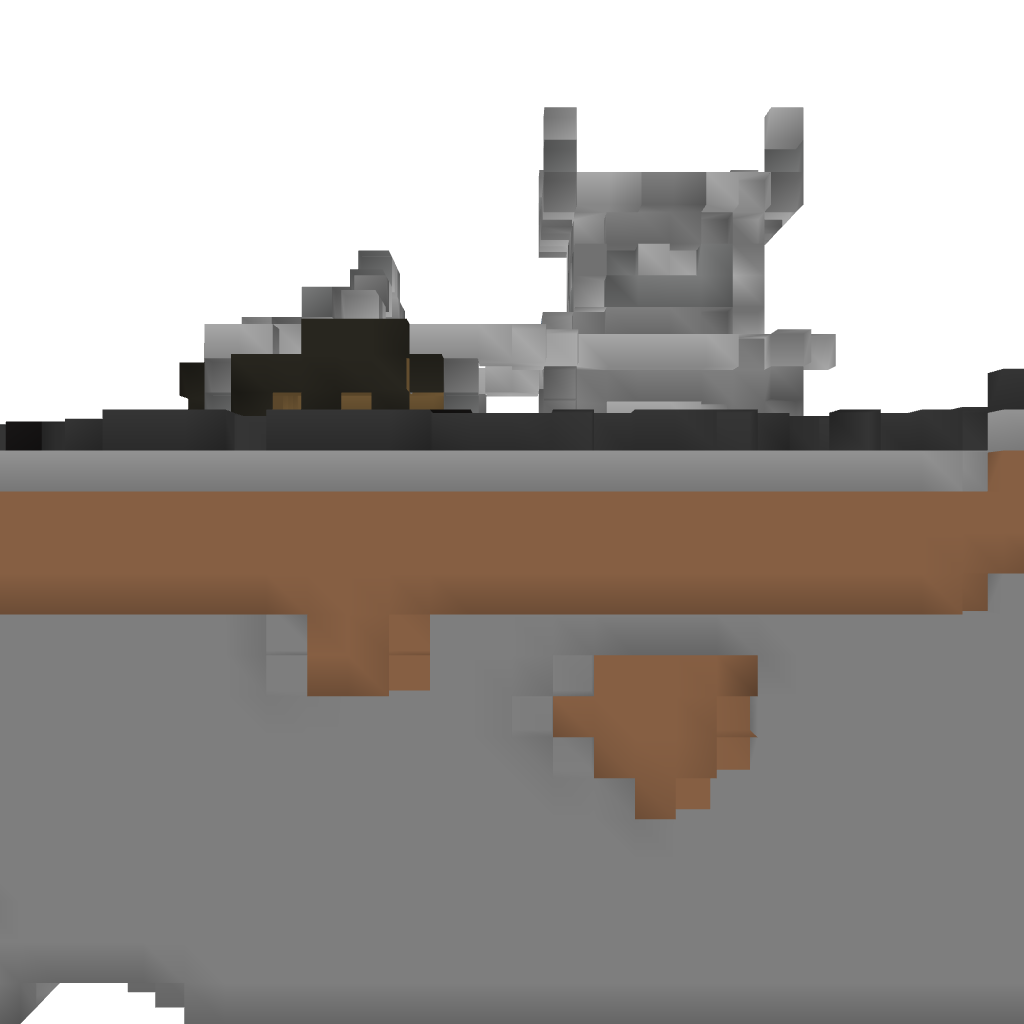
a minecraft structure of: The Modern Outpost [1]